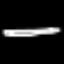
Label: pencil